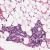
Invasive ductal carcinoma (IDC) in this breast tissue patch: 0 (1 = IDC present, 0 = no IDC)